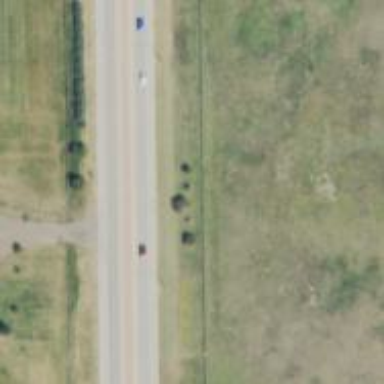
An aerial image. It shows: Primary highway.